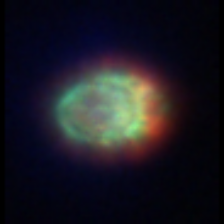
Taxon: Ciliates
Group: Other